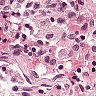
Metastatic tissue present: no